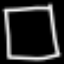
Label: square